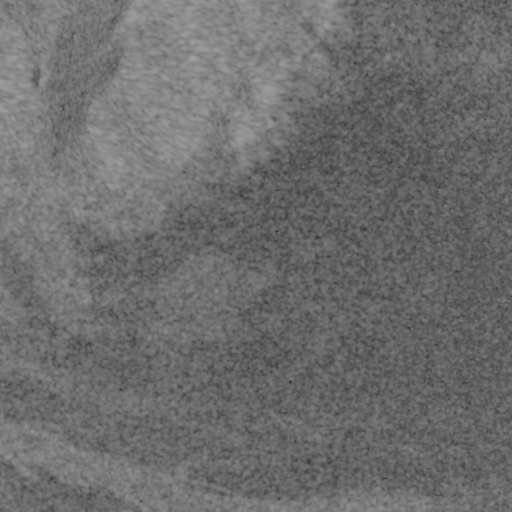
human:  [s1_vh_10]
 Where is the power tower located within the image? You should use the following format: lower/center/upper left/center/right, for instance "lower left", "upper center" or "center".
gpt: The power tower is located in the lower right of the image.
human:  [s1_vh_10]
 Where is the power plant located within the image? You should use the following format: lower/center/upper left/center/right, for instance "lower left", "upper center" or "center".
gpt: There is no power plant in the image.

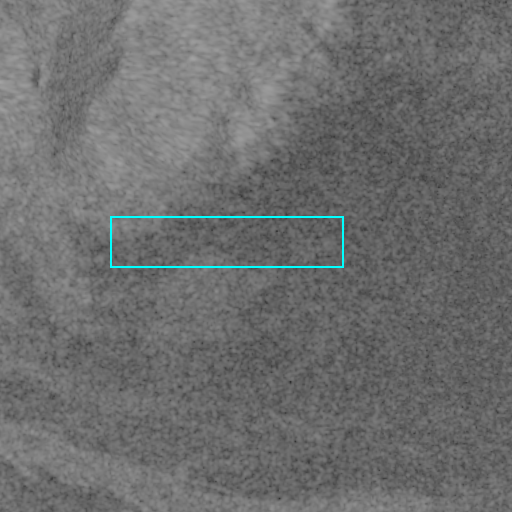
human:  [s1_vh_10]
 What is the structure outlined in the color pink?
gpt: There is no pink outline.
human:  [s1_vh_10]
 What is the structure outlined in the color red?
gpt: There is no structure outlined in red.